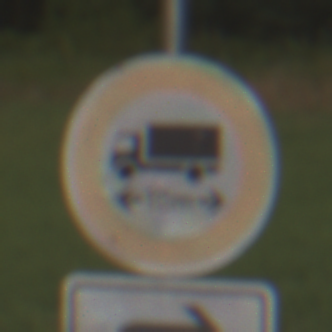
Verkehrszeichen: TatsaechlicheLaenge
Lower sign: RichtungsangabeDurchPfeile5
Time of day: SunriseSunset
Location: Outdoor (Nature)
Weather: PartlyCloudy
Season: NotSpecified
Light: Natural